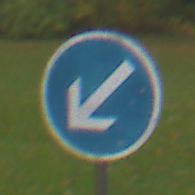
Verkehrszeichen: VorgeschriebeneVorbeifahrtLinks
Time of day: Midday
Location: Outdoor (Nature)
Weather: Overcast
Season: Autumn
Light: Natural